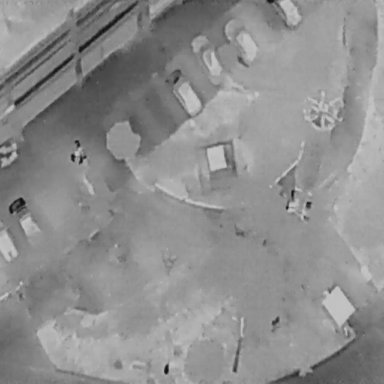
There are six Cars in the infrared image.